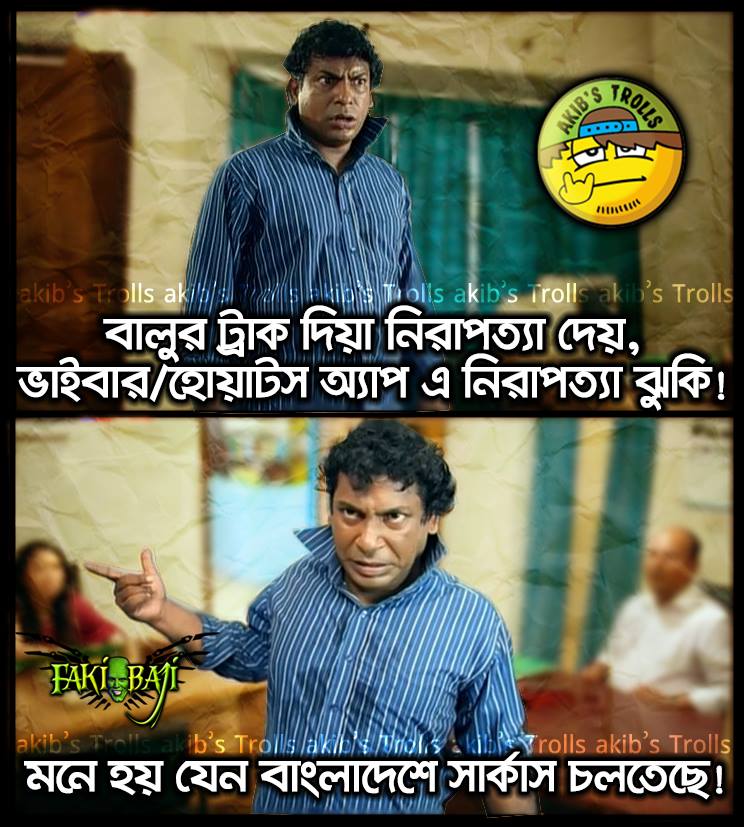
Text: বালুর ট্রাক দিয়া নিরাপত্যা দেয়, ভাইবার/হোয়াইটস অ্যাপ এ নিরাপত্যা ঝুঁকি! মনে হয় যেন বাংলাদেশে সার্কাস চলতেছে!
Label: Hate
Hate category: Political
Targeted group: Organization